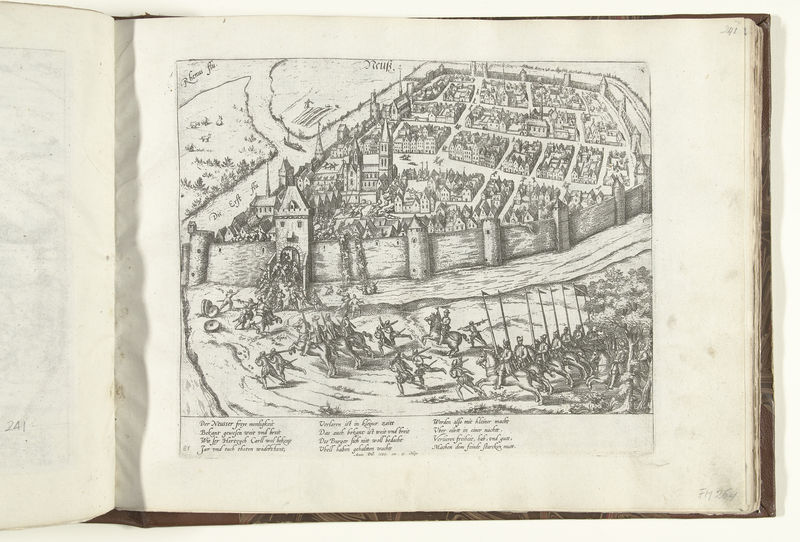
Titel: Inname van Neuss
Künstler: Frans Hogenberg
Standort: Amsterdam
Institution: Rijksmuseum
Schlagwörter: gravure, porte, chateau, moyen age, armee, guerre, combat, lithographie, siège, muraille, attaque, assaut, lanciers, défense